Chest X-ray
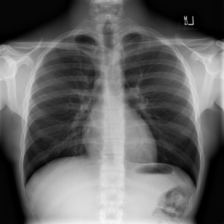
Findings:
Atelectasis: negative
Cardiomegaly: negative
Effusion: negative
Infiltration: negative
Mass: negative
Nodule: negative
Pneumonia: negative
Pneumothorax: negative
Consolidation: negative
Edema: negative
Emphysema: negative
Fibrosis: negative
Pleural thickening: negative
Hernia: negative